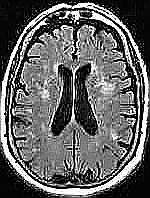
Label: notumor